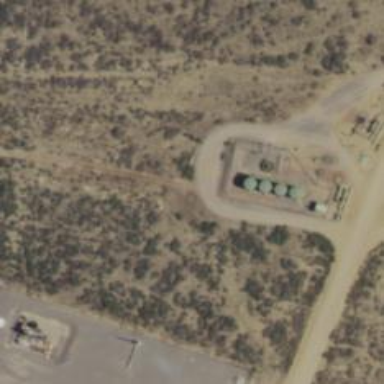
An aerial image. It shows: Storage tank with man-made structure.